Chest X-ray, AP view. Patient: 76 years old, sex M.
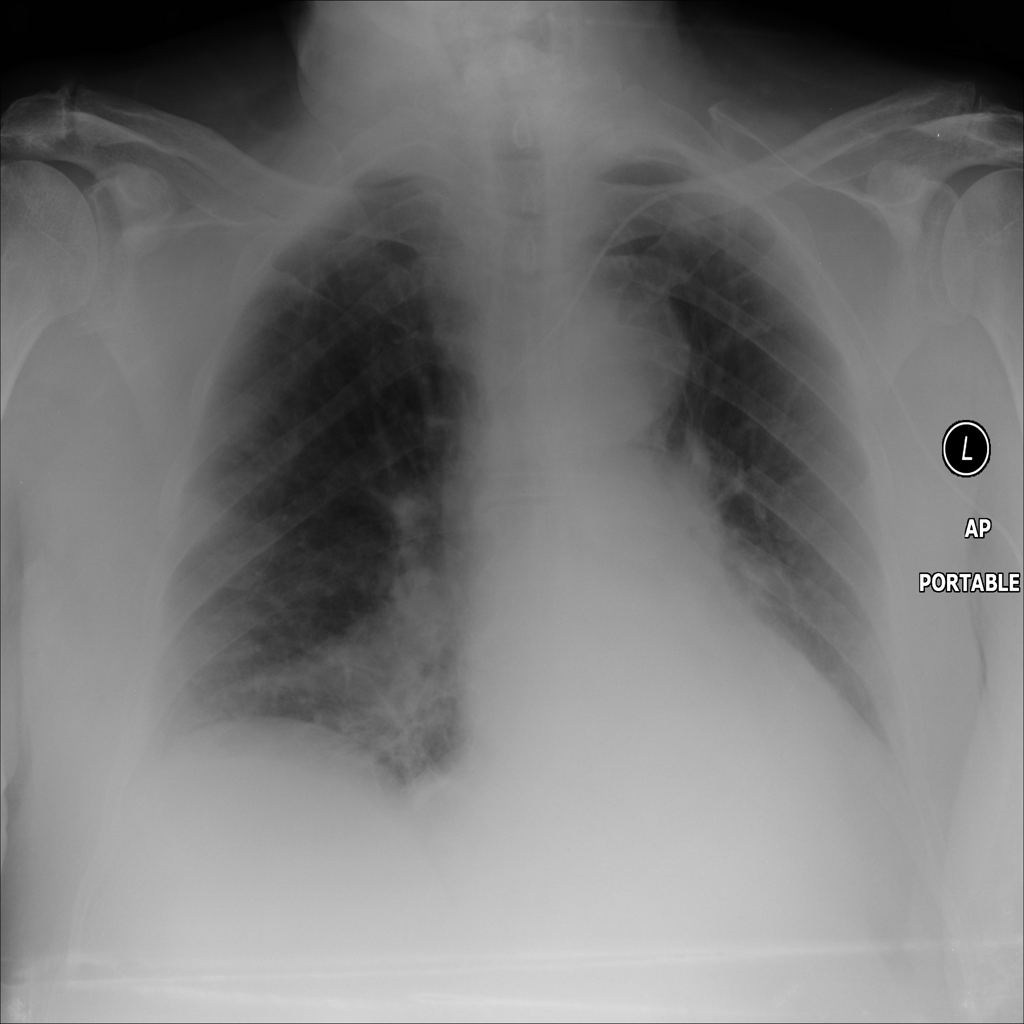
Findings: Atelectasis, Consolidation